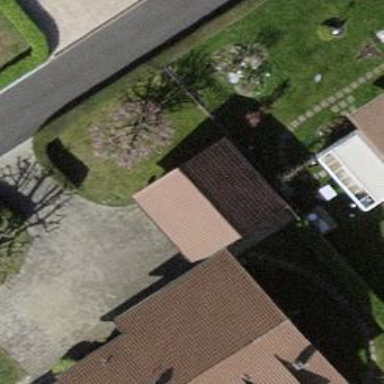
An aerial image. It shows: Garage building.